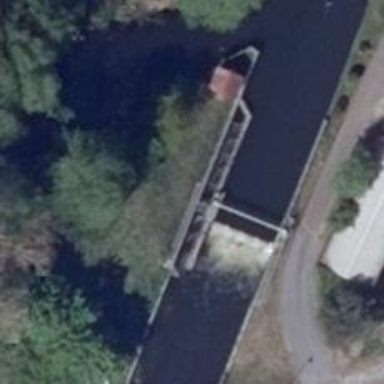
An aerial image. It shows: Weir in waterway.